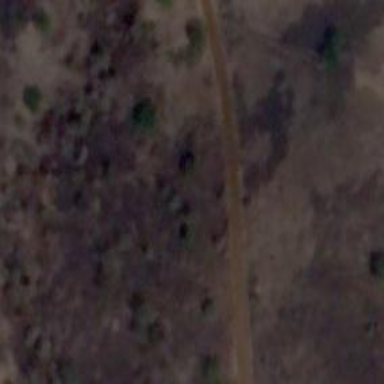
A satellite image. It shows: Tertiary road.